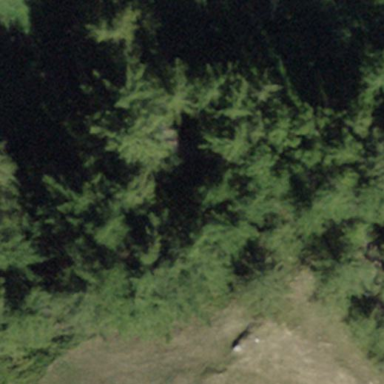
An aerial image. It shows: Beautiful woodland area.